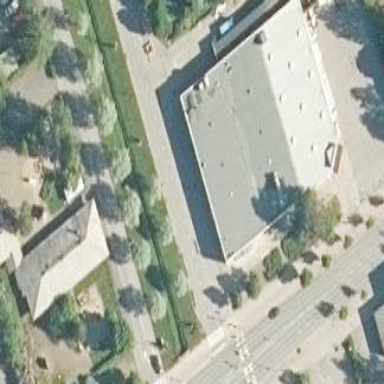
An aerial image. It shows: Commercial building.